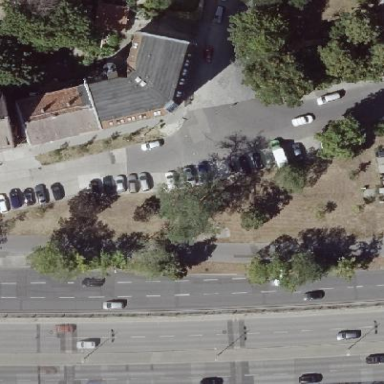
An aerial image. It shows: Street-side parking area with concrete surface.